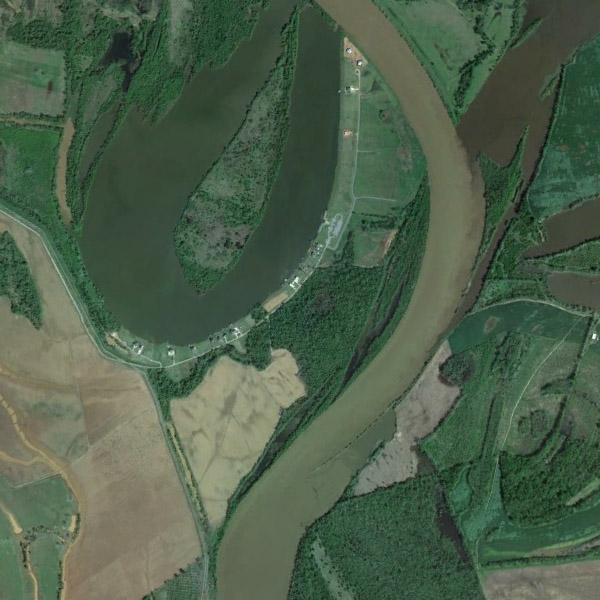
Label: River